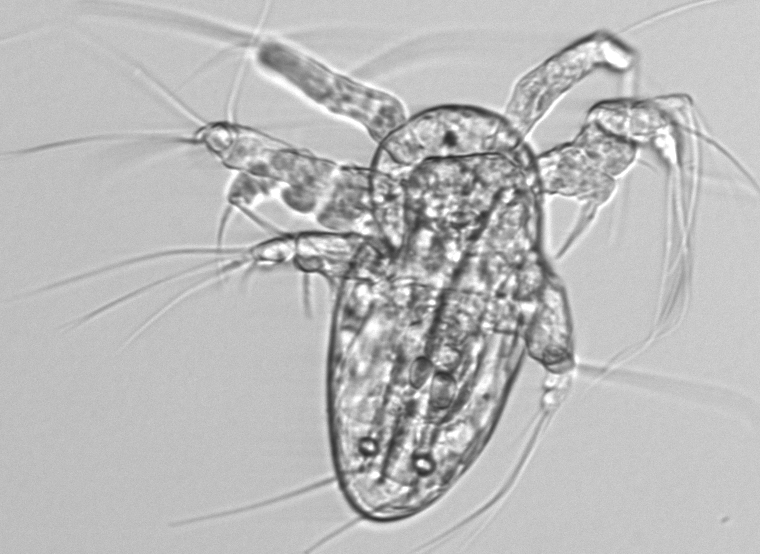
Label: Copepod_nauplii